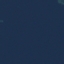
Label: SeaLake